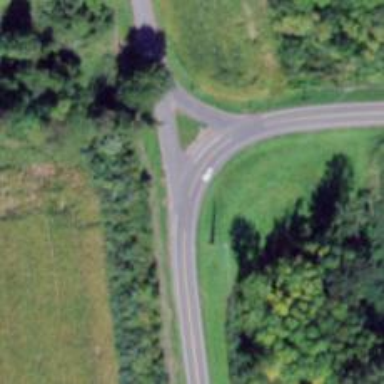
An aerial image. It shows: Tertiary road.